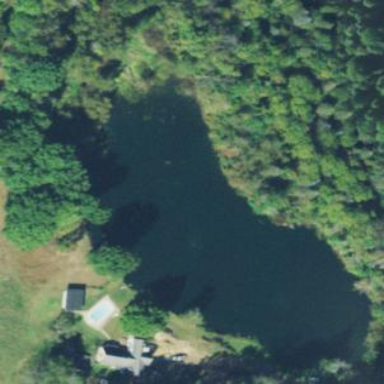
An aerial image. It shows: Pond with natural water.